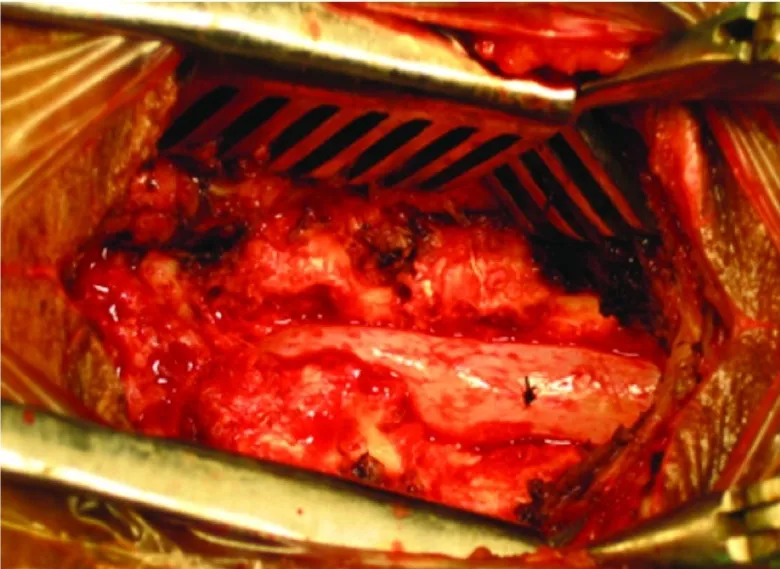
Intraoperative dural compression and wasting seen in a case of canal stenosis.
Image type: medical_photograph (other_medical_photograph)